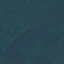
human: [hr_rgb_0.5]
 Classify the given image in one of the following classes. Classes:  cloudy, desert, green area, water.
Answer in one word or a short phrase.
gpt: green area